Question:
Oh as for the whole (LPCWSTR) casting thing: It wouldn't compile unless I put those in. It gave me this error message:
> Error 1 error C2664: 'MessageBoxW' : cannot convert parameter 2 from 'const char [22]' to 'LPCWSTR'
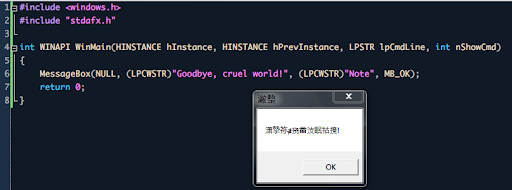
Answer: Put an L infront of your string to make it a wide string. L"Goodbye cruel World"
Then you won't need the cast.
You can also use the TEXT("") macro that will create an unicode string or ascii string depending on your configuration settings.
The reason you were seeing chinese is that MessageBox was interpreting an ascii string as unicode.